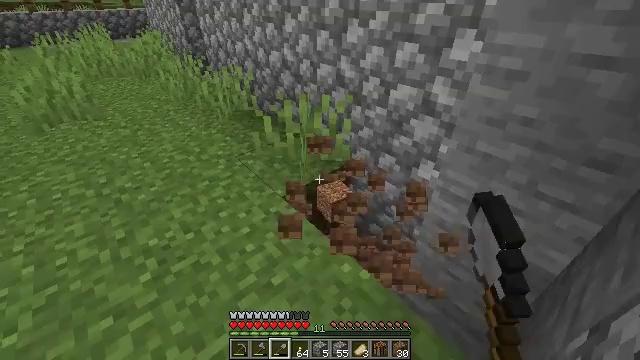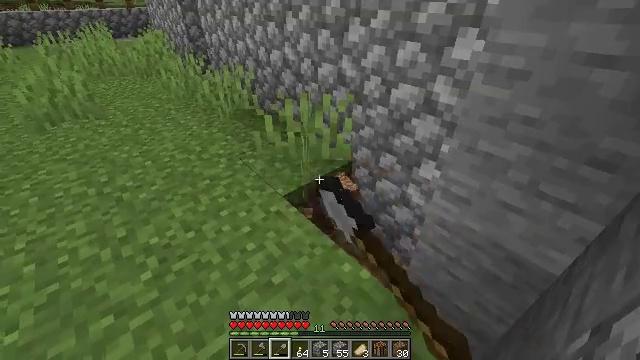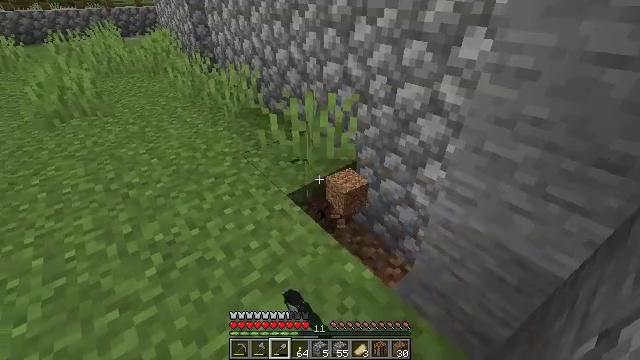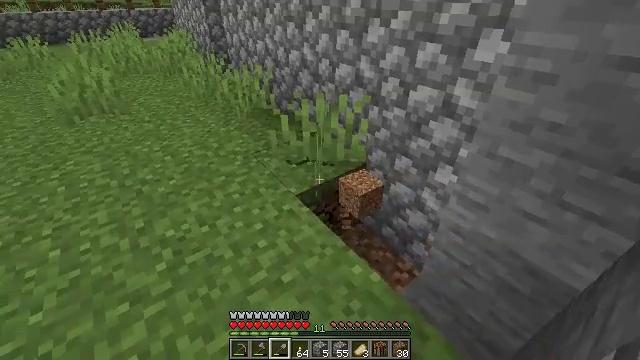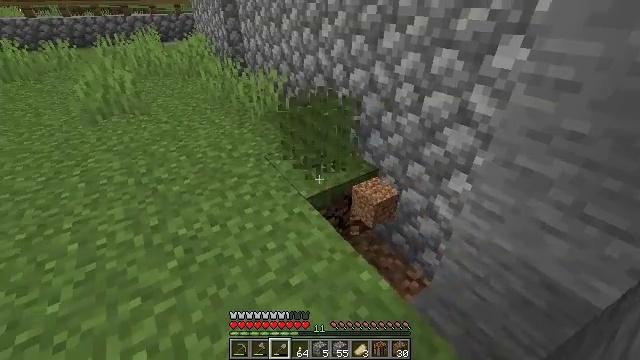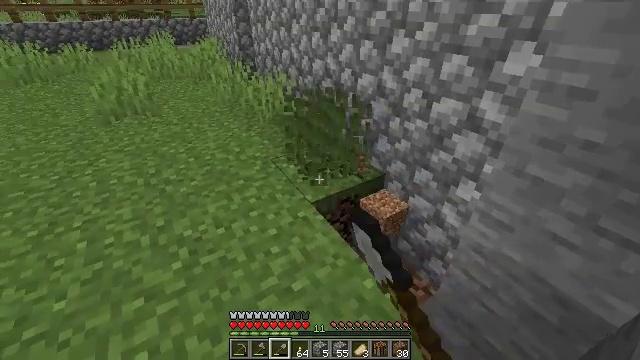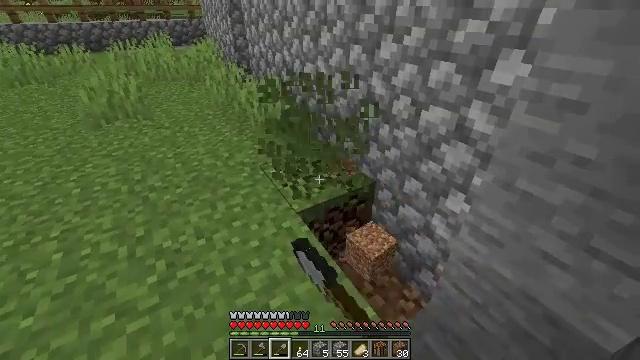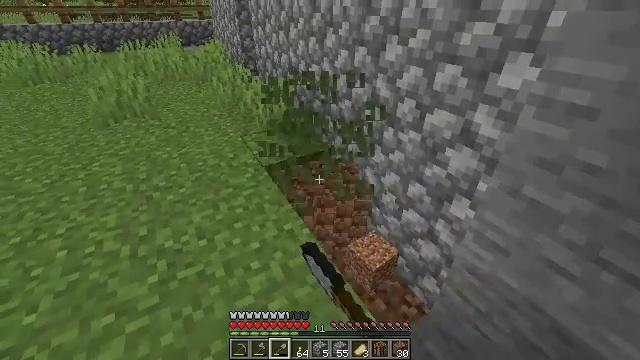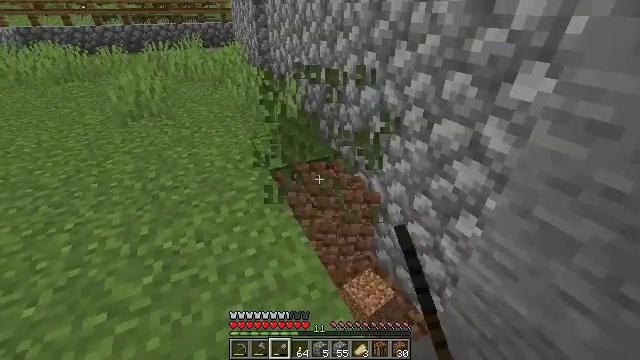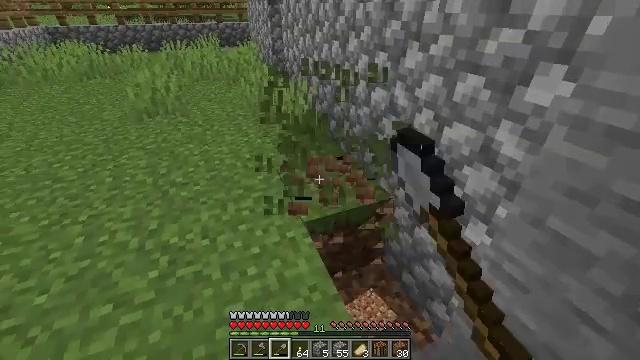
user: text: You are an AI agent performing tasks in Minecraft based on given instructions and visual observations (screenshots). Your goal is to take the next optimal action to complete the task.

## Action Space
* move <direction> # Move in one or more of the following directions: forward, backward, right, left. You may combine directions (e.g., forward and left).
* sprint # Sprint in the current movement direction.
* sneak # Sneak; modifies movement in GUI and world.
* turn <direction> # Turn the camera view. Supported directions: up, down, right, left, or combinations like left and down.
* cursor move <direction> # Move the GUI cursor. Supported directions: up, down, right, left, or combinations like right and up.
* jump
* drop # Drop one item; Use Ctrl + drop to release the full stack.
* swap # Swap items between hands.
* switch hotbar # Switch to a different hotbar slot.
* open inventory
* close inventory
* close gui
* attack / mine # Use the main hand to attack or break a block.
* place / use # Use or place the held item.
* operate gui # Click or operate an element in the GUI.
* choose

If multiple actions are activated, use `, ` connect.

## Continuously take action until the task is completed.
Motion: motion action
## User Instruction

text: Collect the grass from the surface.
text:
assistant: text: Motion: attack / mine
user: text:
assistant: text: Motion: turn left, attack / mine
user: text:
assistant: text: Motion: turn left, attack / mine
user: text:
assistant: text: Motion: turn left, attack / mine
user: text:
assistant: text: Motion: move right, turn left, attack / mine
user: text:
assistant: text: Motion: move right, attack / mine
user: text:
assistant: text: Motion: move right, turn left, attack / mine
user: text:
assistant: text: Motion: turn left, attack / mine
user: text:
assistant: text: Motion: turn left, attack / mine
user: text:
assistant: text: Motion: attack / mine